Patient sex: M
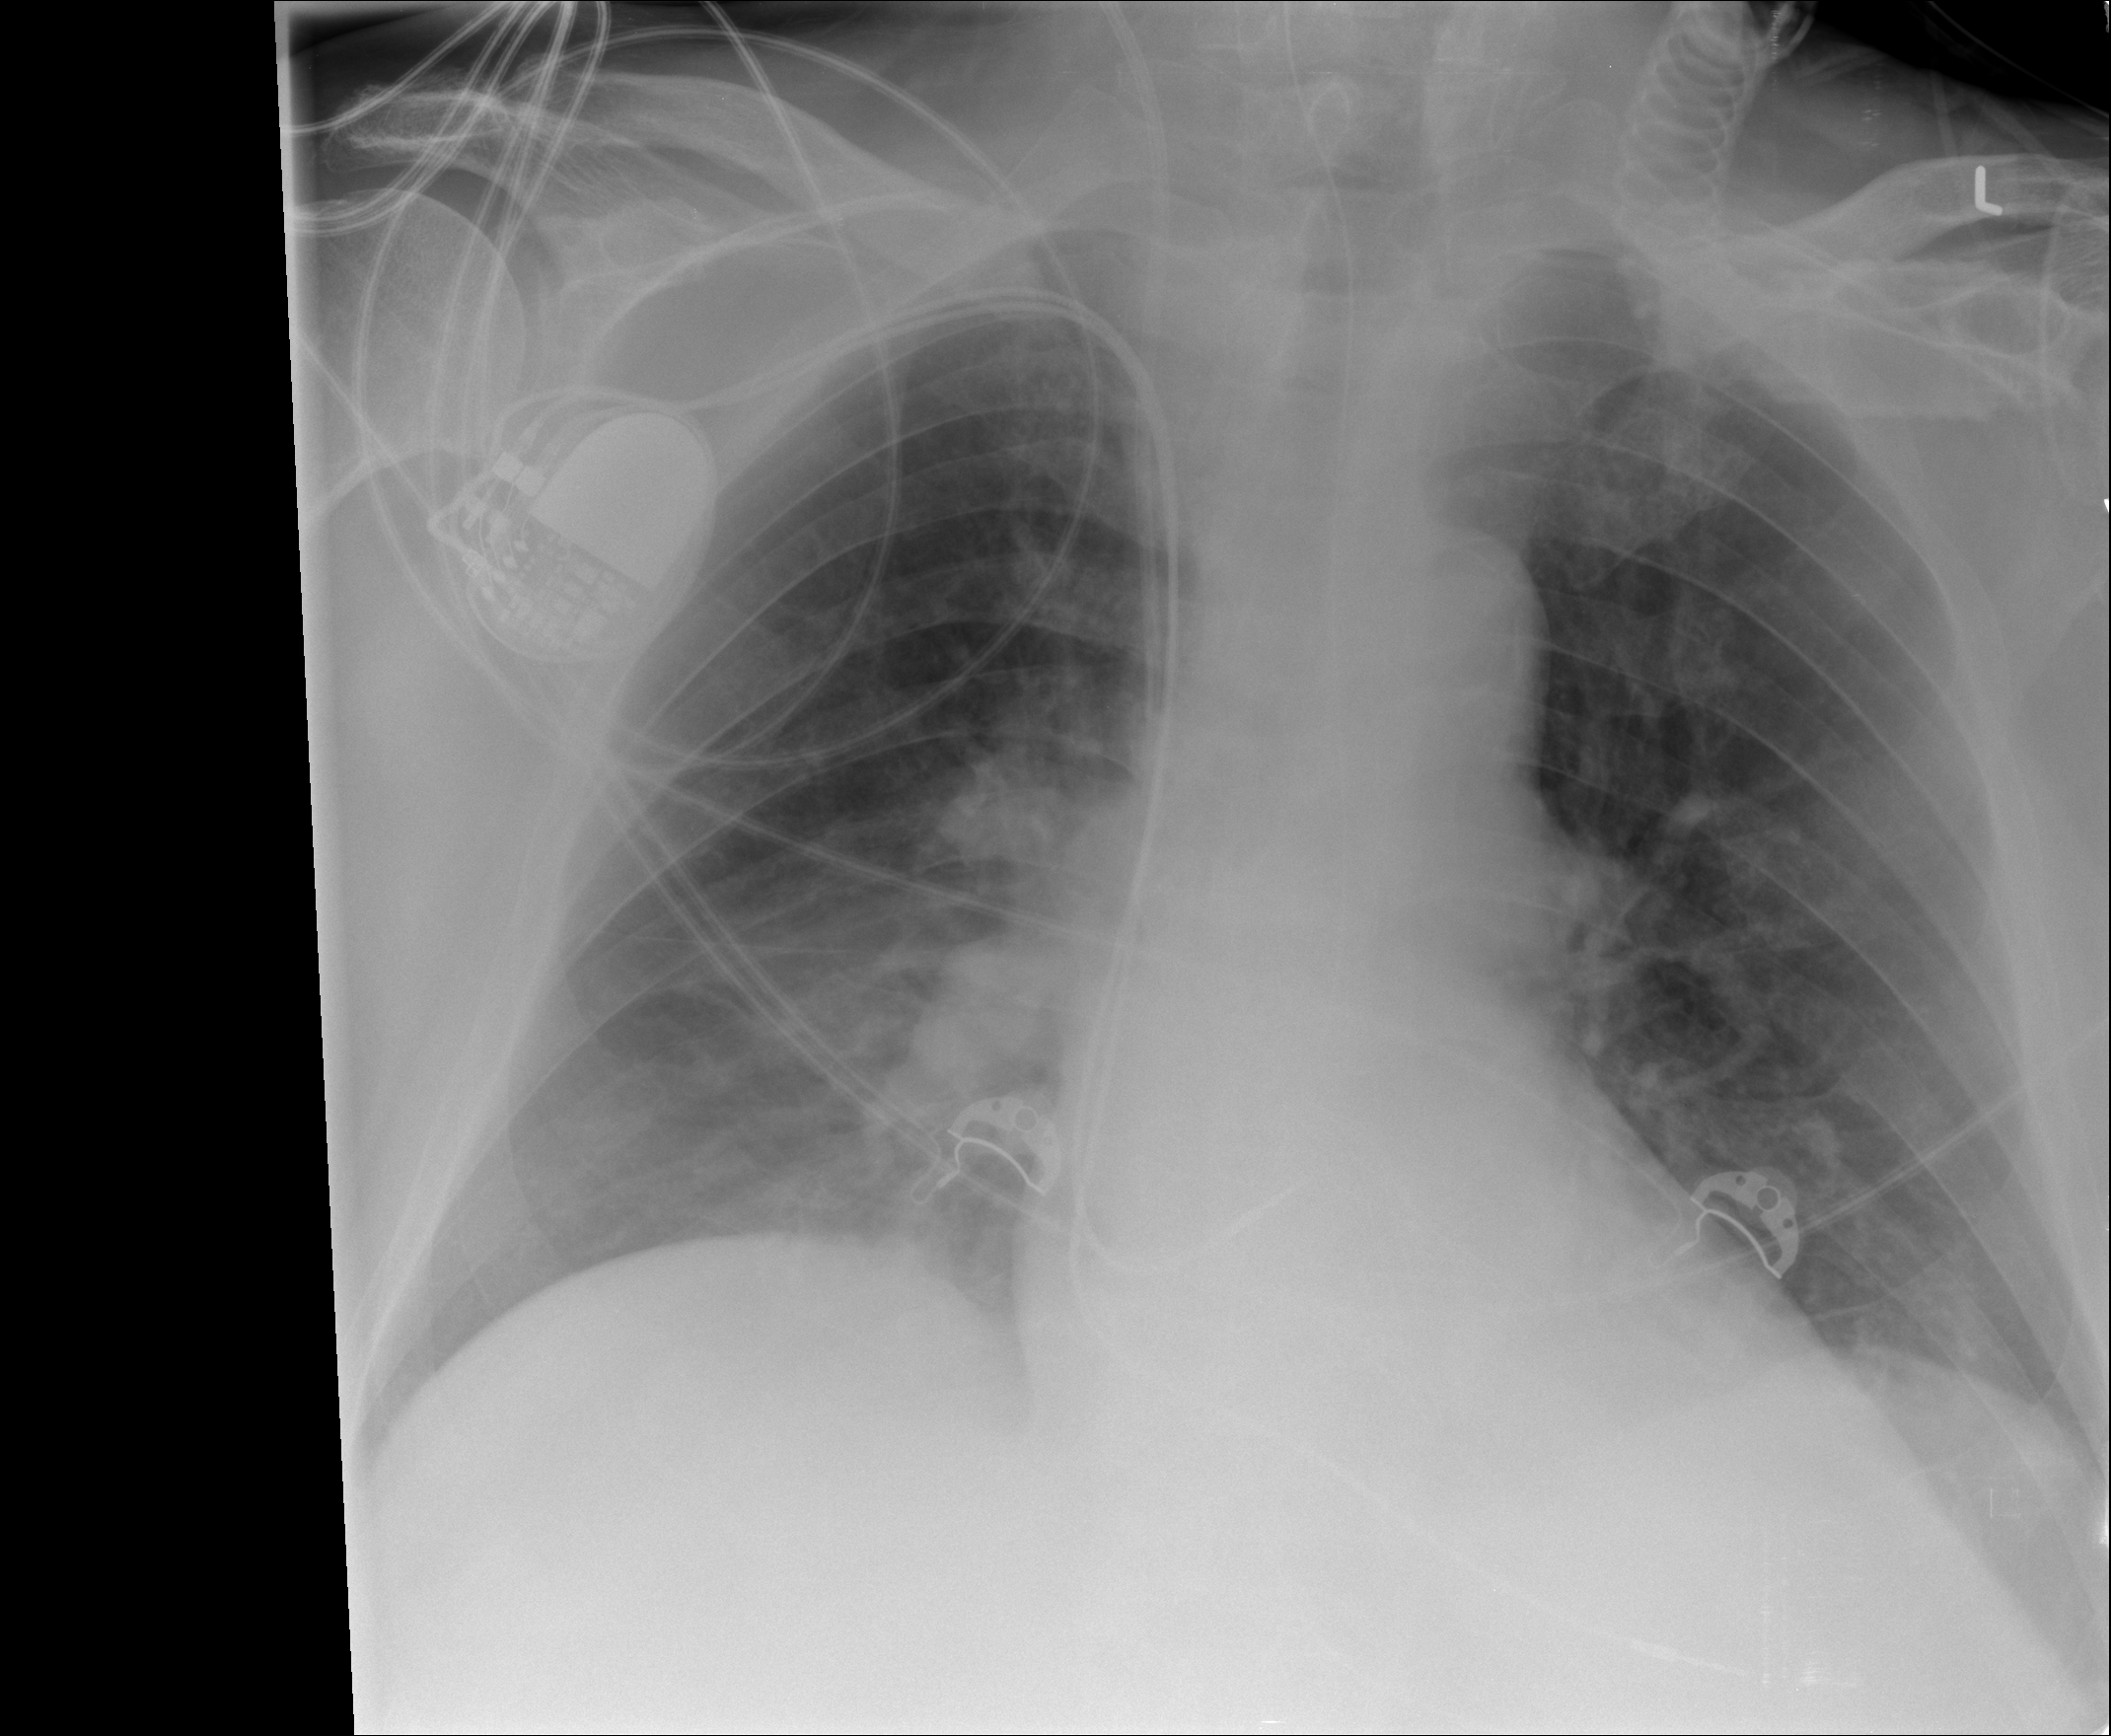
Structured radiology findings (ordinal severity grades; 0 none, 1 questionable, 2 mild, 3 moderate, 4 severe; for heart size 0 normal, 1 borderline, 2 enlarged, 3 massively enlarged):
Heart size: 0
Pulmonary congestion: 2
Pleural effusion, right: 0
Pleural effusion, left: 1
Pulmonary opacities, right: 0
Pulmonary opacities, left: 0
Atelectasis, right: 0
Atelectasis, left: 2